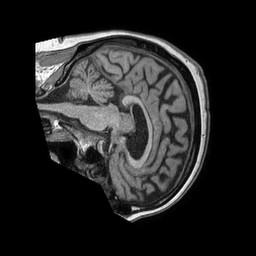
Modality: T1w
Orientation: sagittal
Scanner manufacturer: philips
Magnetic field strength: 1.5 T
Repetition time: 0.007581 s
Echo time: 0.00346 s